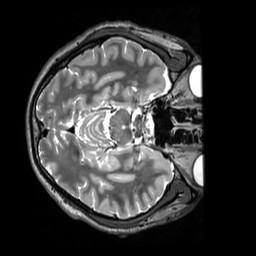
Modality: T2w
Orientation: axial
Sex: male
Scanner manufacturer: siemens
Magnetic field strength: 3 T
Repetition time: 3.2 s
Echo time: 0.409 s